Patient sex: M
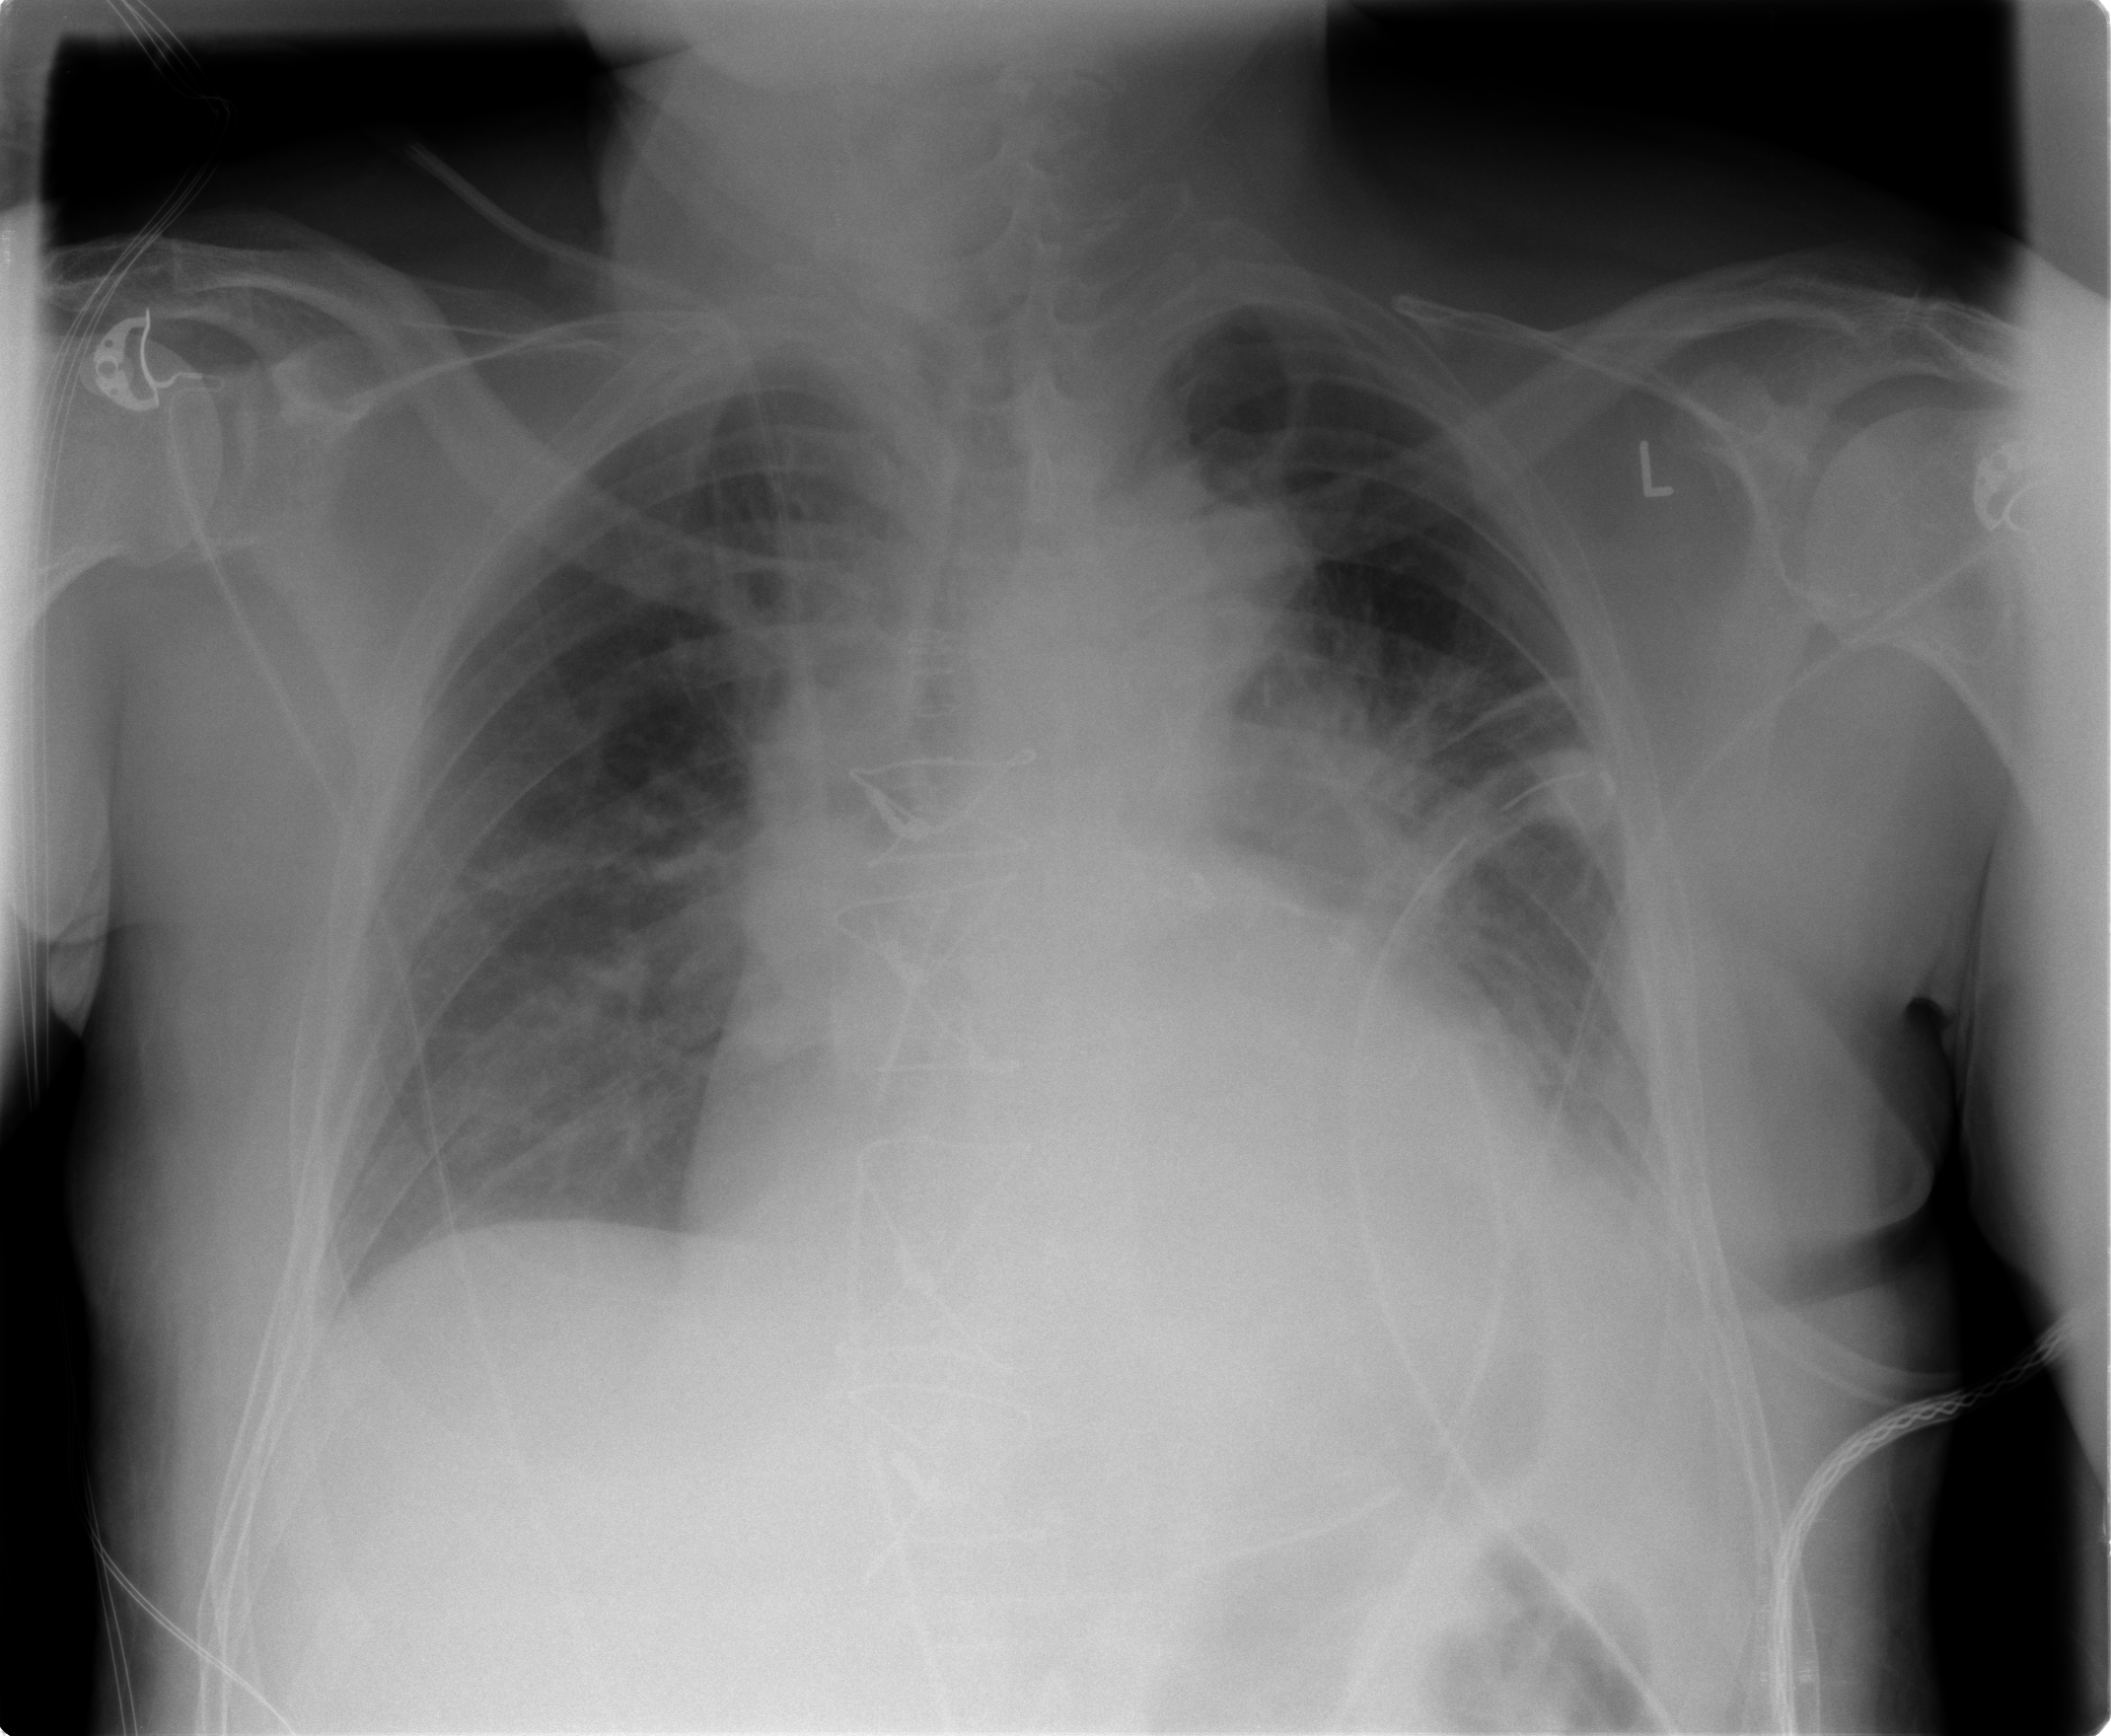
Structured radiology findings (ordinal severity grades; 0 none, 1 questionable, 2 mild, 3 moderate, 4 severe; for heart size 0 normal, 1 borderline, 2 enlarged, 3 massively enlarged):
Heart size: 2
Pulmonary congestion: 2
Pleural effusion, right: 0
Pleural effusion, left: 2
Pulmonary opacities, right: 1
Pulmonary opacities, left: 2
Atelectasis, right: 1
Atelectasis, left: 2